Aerial crown-view tile of a tropical tree (Barro Colorado Island, Panama), acquired 20240813:
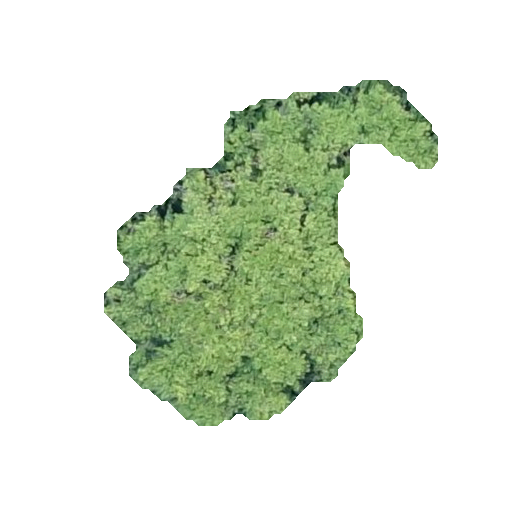
Species: Sloanea terniflora
GBIF accepted scientific name: Sloanea terniflora
Crown area: 96.918 m²